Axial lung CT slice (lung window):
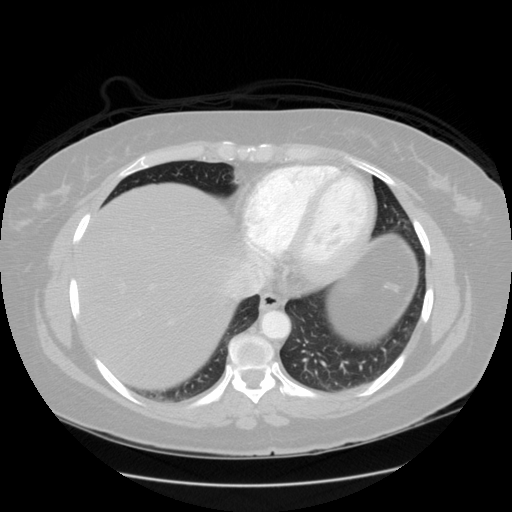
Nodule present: no